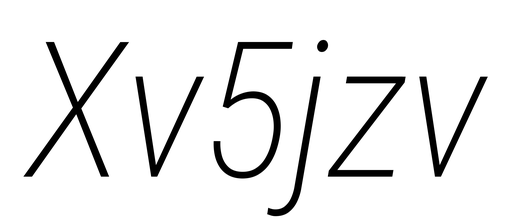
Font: Roboto-Italic_Condensed_ExtraLight_Italic